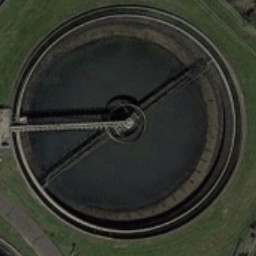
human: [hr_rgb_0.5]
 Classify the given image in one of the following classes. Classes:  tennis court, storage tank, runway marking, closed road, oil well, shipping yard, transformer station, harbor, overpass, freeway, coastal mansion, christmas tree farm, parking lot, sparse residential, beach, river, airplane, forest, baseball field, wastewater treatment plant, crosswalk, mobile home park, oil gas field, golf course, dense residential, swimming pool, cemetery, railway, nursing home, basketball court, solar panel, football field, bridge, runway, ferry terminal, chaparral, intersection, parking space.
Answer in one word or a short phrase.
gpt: wastewater treatment plant